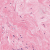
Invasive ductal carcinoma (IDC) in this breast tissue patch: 0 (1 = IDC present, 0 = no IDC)